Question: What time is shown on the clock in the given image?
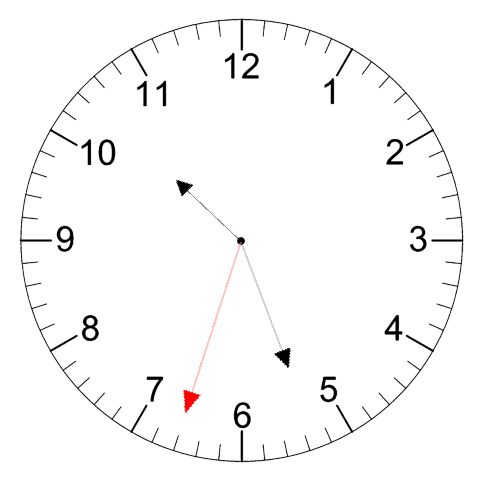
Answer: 10:26:33